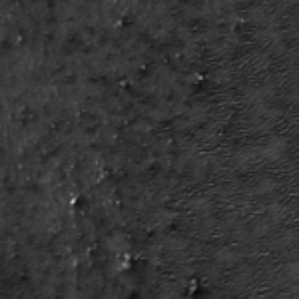
Label: frost